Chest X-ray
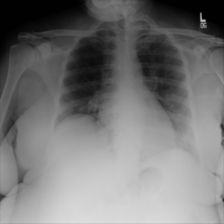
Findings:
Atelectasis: negative
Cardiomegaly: negative
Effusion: negative
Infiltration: negative
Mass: negative
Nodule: negative
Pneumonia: negative
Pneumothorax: negative
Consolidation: negative
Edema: negative
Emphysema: negative
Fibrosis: negative
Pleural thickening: negative
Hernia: negative